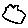
Label: hexagon